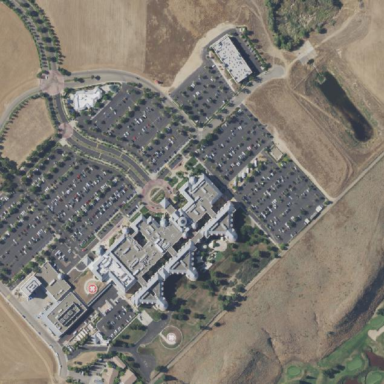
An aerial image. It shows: Hospital providing healthcare services.